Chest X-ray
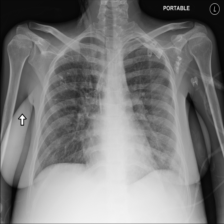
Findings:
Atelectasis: negative
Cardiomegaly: negative
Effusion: negative
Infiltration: negative
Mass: negative
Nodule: negative
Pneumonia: negative
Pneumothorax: negative
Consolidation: positive
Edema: negative
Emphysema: negative
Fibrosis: negative
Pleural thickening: negative
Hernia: negative